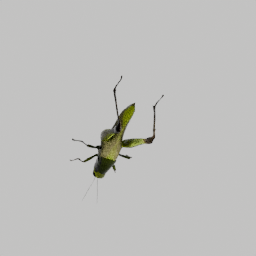
Label: animals